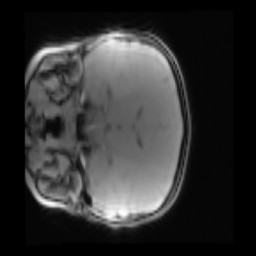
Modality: PDw
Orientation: coronal
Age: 10
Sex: female
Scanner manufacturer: siemens
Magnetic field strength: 3 T
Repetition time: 0.25 s
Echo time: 0.00103 s